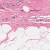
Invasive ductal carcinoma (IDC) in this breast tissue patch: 0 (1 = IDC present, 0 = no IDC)